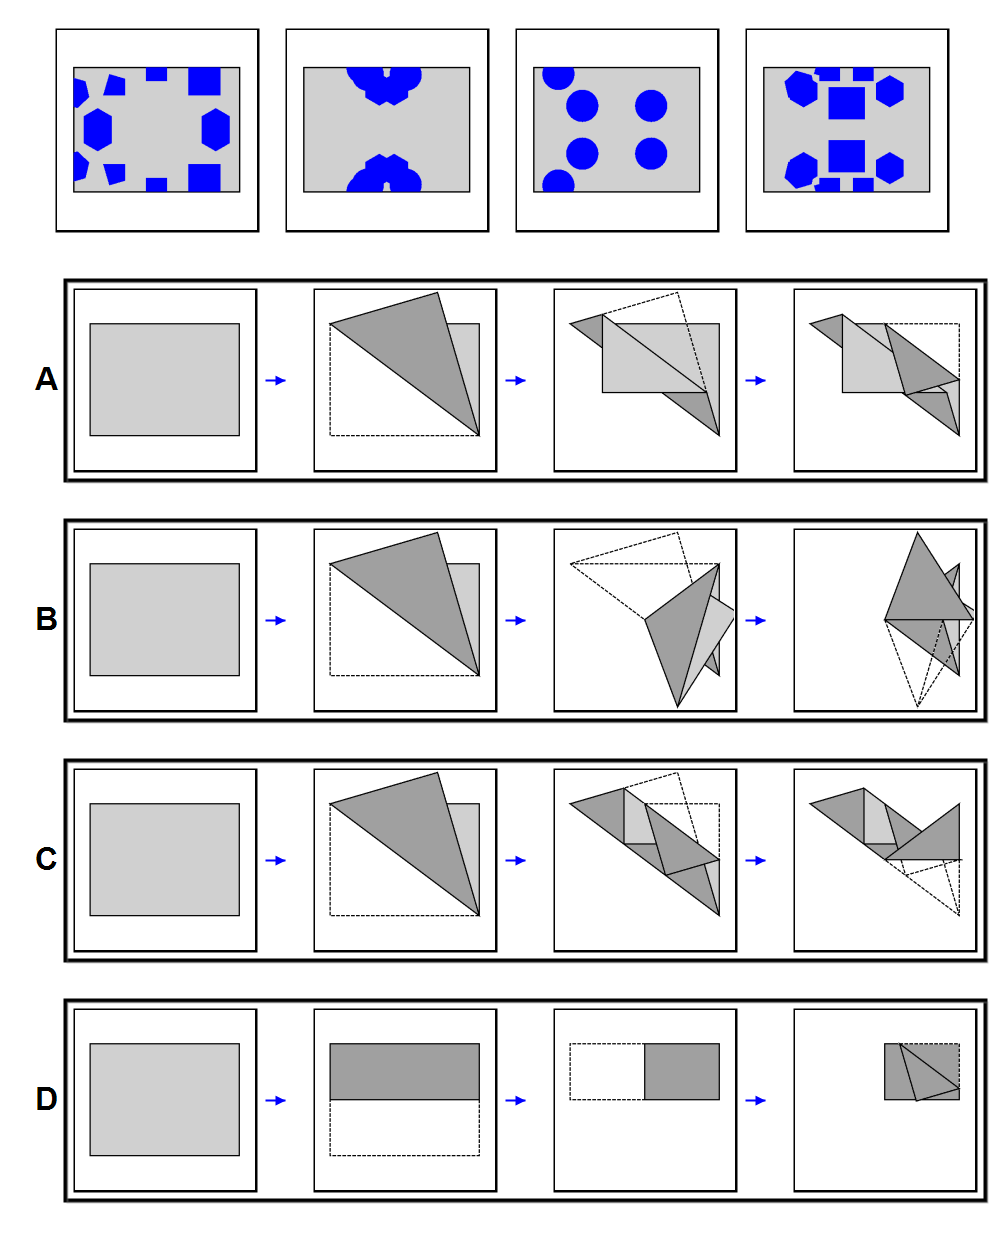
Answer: D